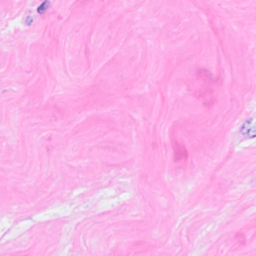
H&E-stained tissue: Breast